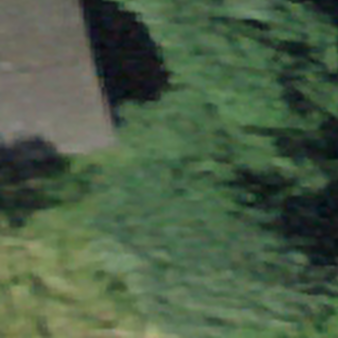
Label: other